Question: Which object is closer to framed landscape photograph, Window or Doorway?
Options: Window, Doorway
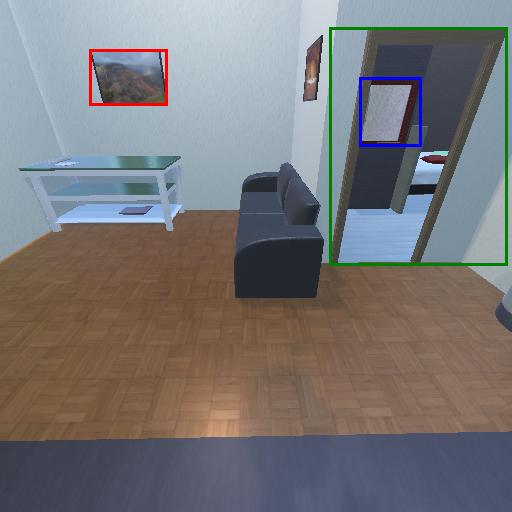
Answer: Window